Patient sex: M
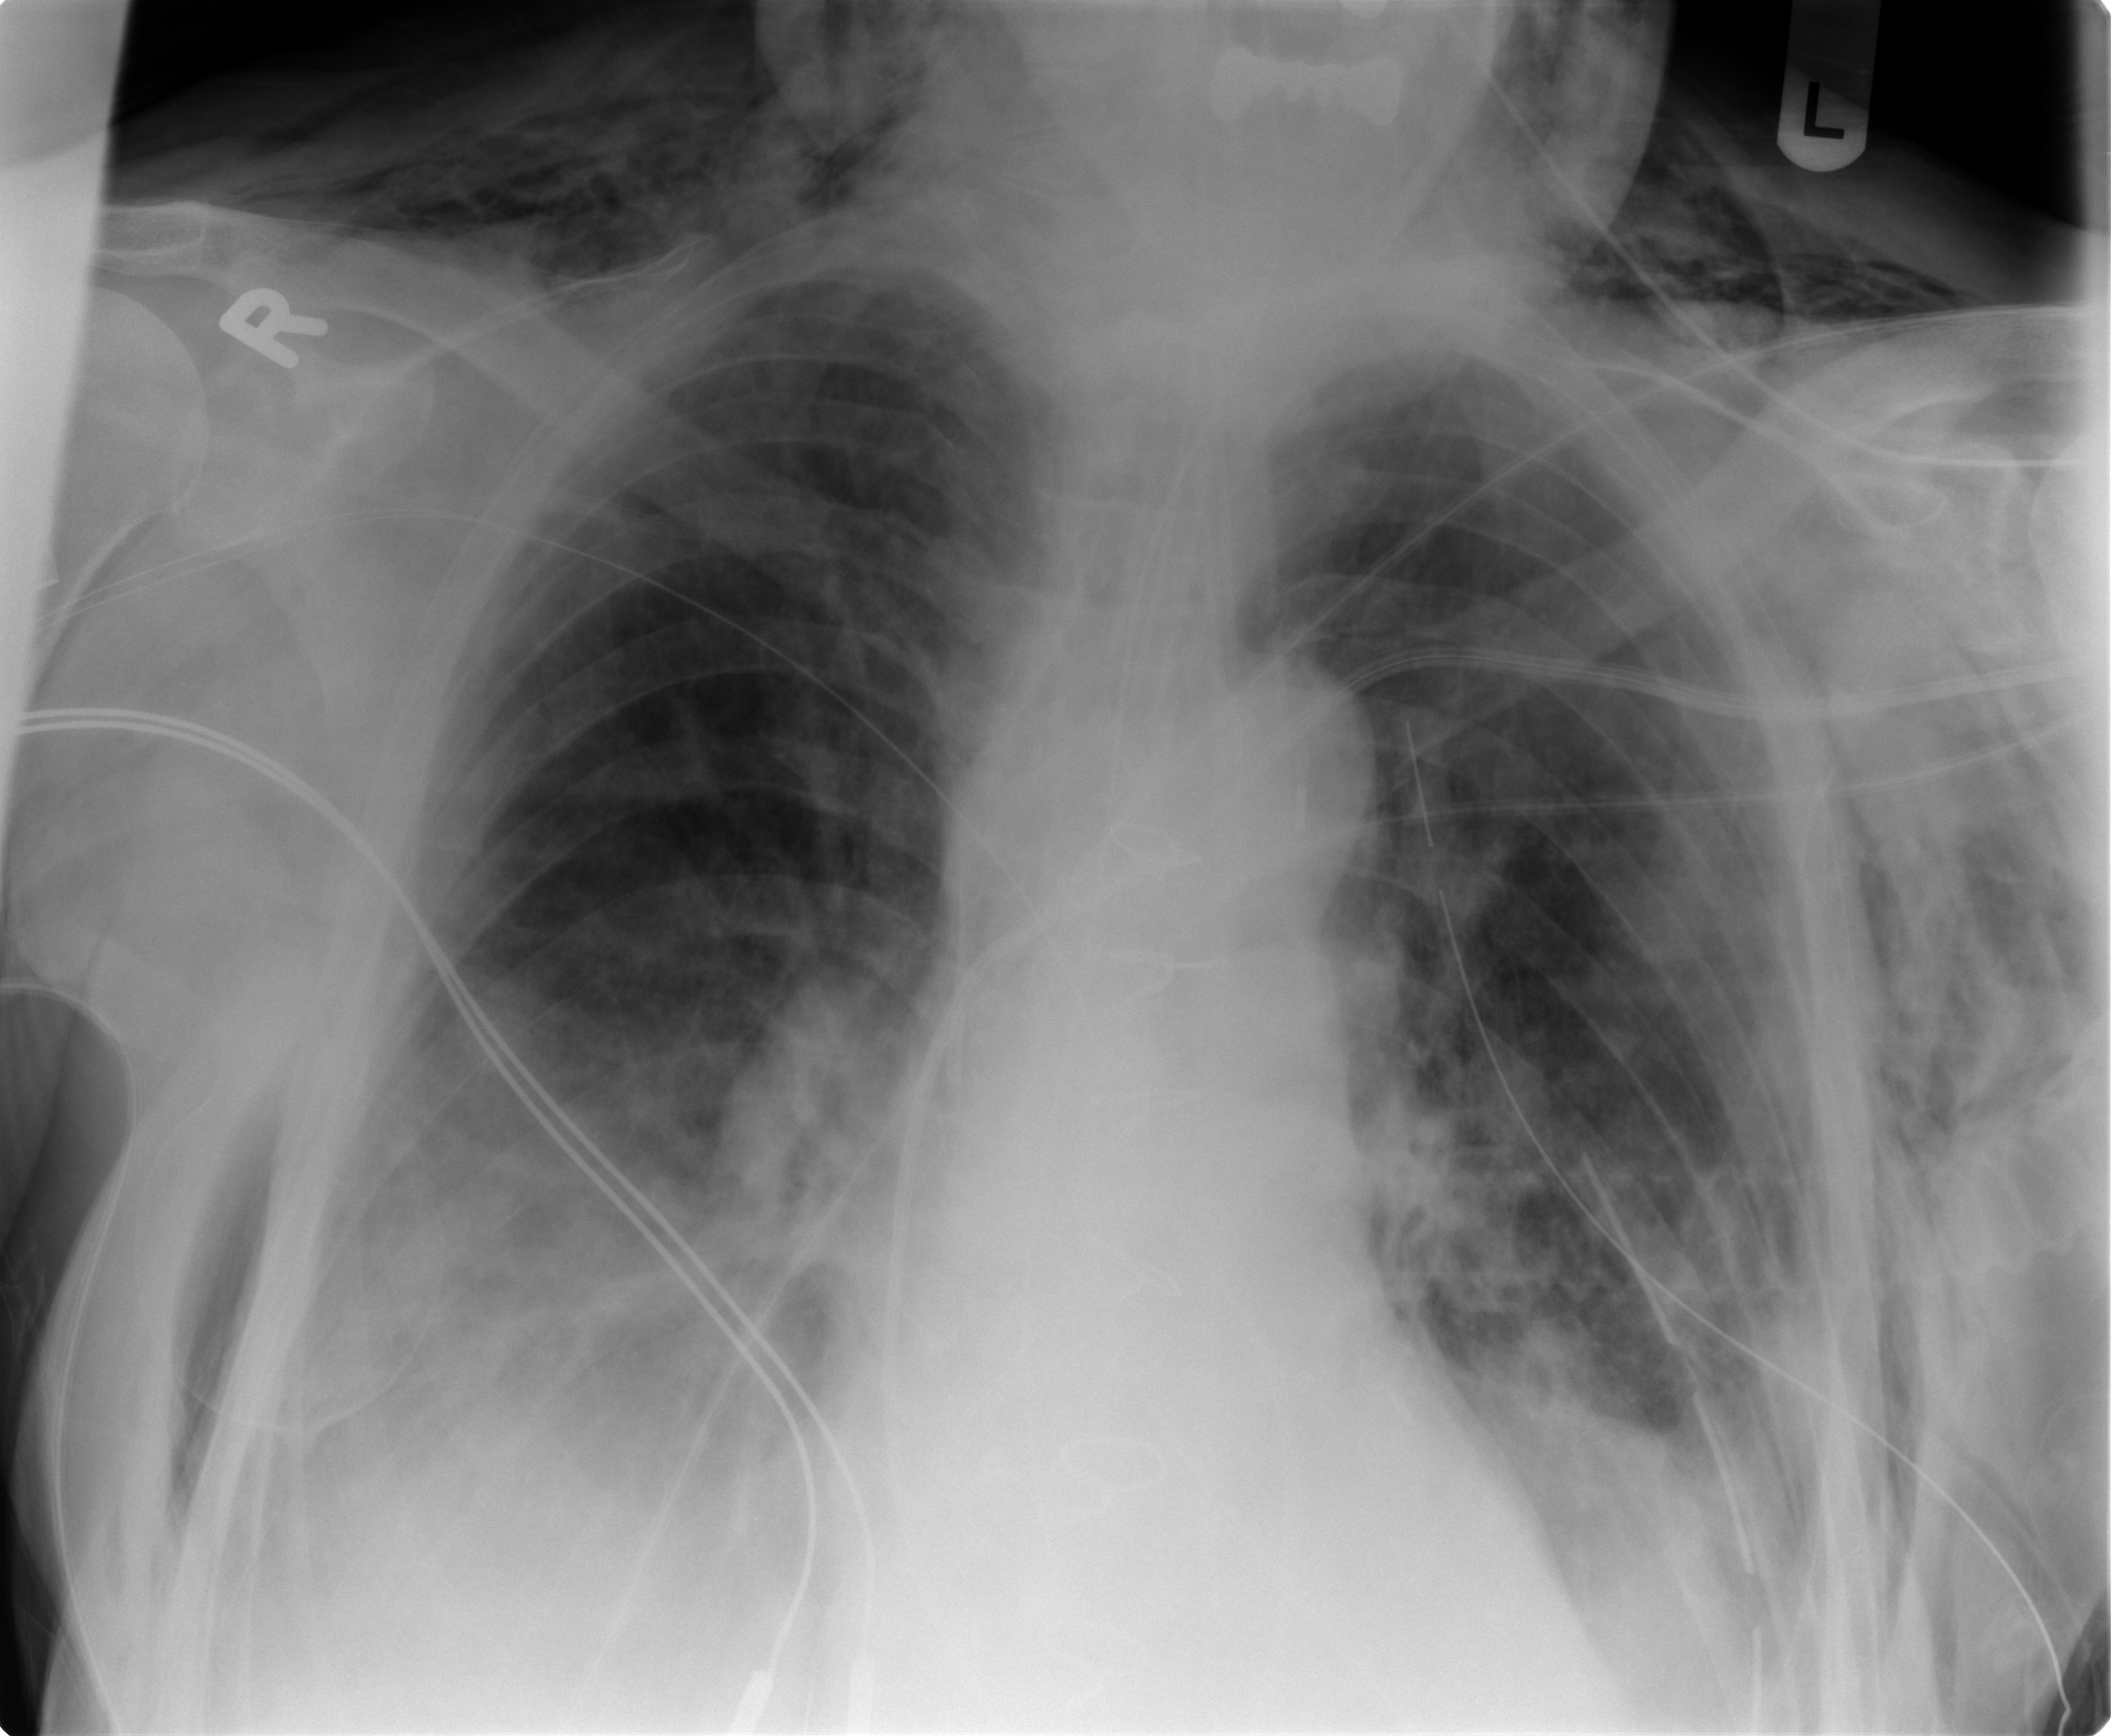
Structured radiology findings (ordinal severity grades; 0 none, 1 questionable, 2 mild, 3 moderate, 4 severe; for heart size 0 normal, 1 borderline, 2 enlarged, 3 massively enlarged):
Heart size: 0
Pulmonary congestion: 2
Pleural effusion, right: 2
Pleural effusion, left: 2
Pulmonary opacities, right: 1
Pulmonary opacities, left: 1
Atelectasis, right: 2
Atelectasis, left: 2